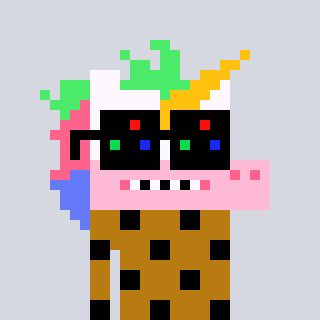
a pixel art character with square black sunglasses, a unicorn-shaped head and a gold-colored body on a cool background